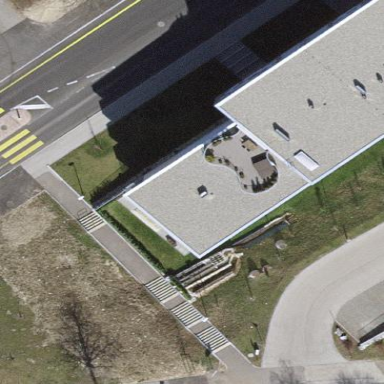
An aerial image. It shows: Building with flat roof.